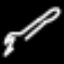
Label: fork